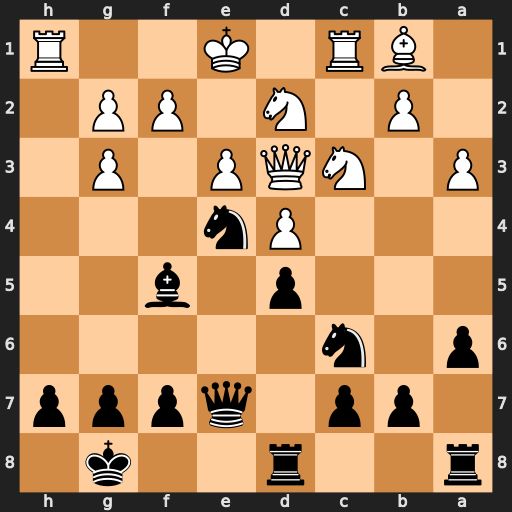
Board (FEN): r2r2k1/1pp1qppp/p1n5/3p1b2/3Pn3/P1NQP1P1/1P1N1PP1/1BR1K2R
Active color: b
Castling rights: K
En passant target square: -
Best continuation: Nxg3 Qxf5 Nxf5